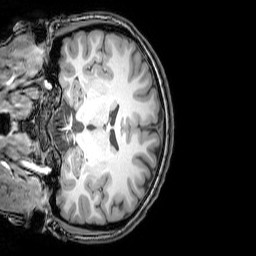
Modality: T1w
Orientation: coronal
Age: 24
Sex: female
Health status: healthy
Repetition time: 0.081 s
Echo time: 0.037 s